Question: I have a many to many field, which I'm displaying in the django admin panel. When I add multiple items, they all come up as "ASGGroup object" in the display selector. Instead, I want them to come up as whatever the field is set to. How do I do this?
My models looks like:
'''
class Thing(Model):
read_groups = ManyToManyField('ASGGroup', related_name="thing_read", blank=True)
class ASGGroup(Model):
name = CharField(max_length=63, null=True)
'''
But what I'm seeing the m2m widget display is:

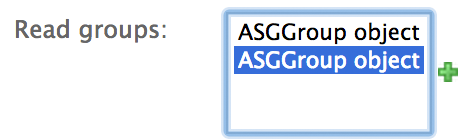
Answer: You need to define the '__unicode__' (or '__str__' if you are using Python 3) method on your models, so:
'''
class ASGGroup(Model):
name = CharField(max_length=63, null=True)
def __unicode__(self):
return self.name
'''
Now when your model is parsed as a string, it will return the model's 'name' field, rather than the class name.